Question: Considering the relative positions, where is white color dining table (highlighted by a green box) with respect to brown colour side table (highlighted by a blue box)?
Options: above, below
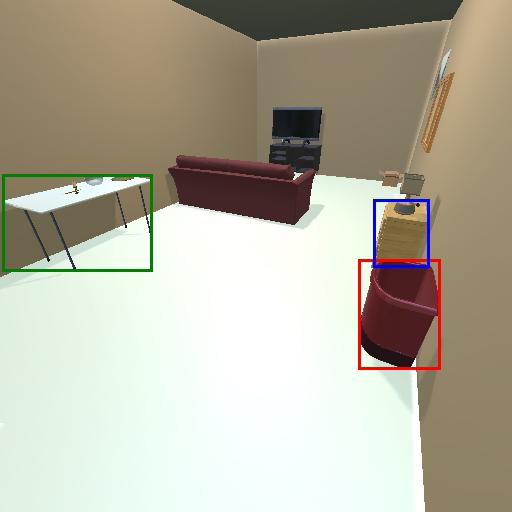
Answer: above